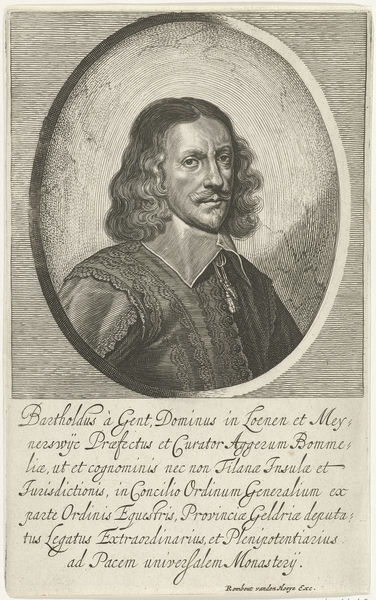
Titel: Portret van Barthold van Gent, heer van Meynerswijck
Künstler: Pieter (II) Holsteyn
Standort: Amsterdam
Institution: Rijksmuseum
Schlagwörter: dunkel, mann, schatten, braun, frisur, grau, mund, nase, zeichnung, blick, bart, schnurrbart, augen, falten, gesicht, kragen, rahmen, spitze, bildnis, herr, portrait, porträt, gewand, haare, reich, augenbrauen, kinn, locken, scheitel, oval, schrift, linien, schnurbart, büste, kordel, kinnbart, medaillon, kloster, kohle, druck, schwarz-weiß, schraffur, radierung, stich, lockig, text, seitenblick, mittelalter, flämisch, holländisch, kupferstich, schreibschrift, blei, latein, prächtig, borten, genf, seriendruck, schulterblick, gelockt, zinken, gent, nachruf, kurator, mann locken, präfekt, bartholdus